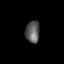
Tissue: lung
Cell type: T cells
Senescence score: 0.1944
Nuclear area (px): 309
Mean DAPI intensity: 90.447